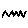
Label: zigzag